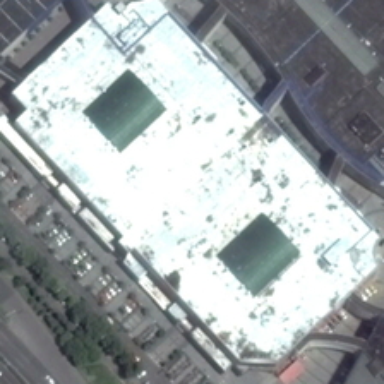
A large white building is near a parking lot and a road with some green trees .